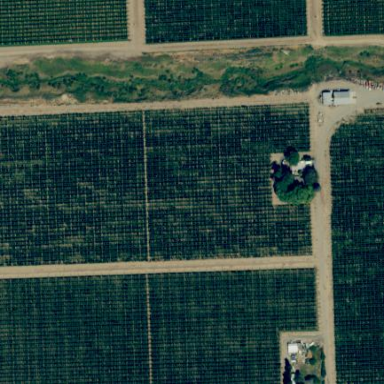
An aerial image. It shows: Orchard.